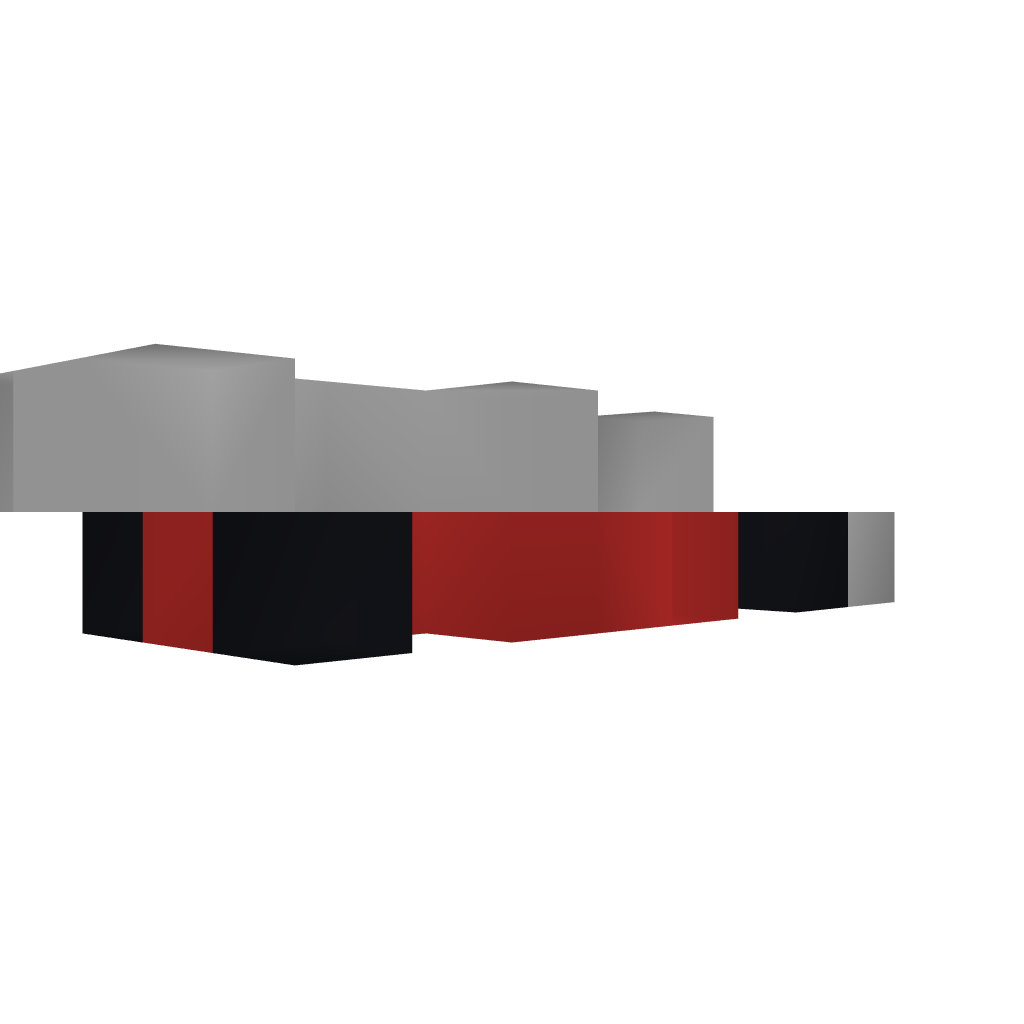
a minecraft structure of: F-1 racecar